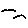
Label: bird